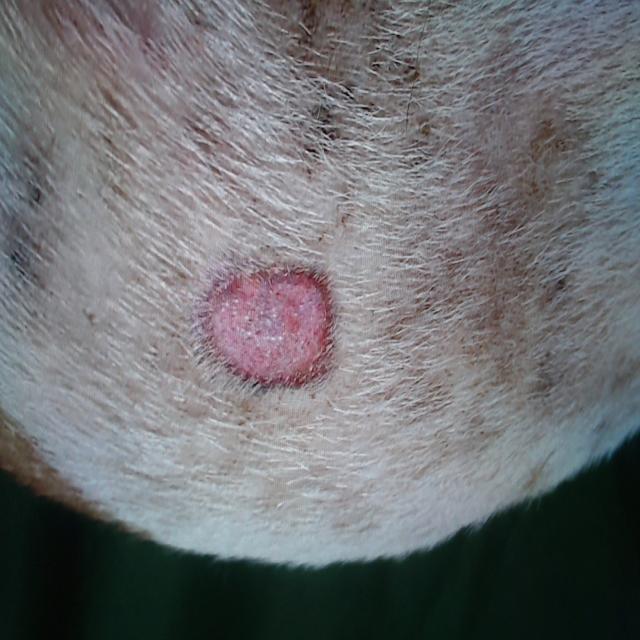
Canine ringworm (Dermatophytosis) — fungal infection caused by Microsporum or Trichophyton. Presents with circular alopecia, scaling, crusting, and broken hairs.